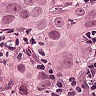
Metastatic tissue present: yes